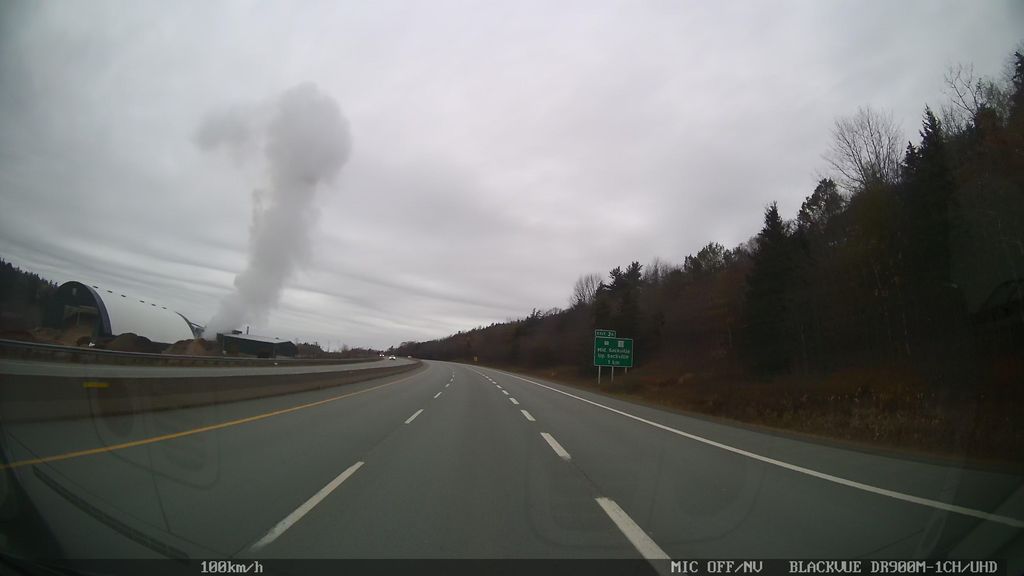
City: halifax